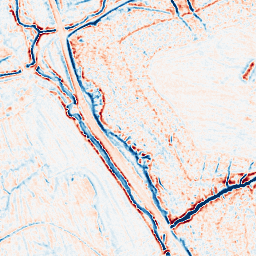
Category: edge_preserving
Decomposition family: bilateral
Decomposition parameters: d: 9
sigma_color: 100
sigma_space: 150
Upsampling method: cubic_mitchell
Upsampling parameters: scale: 4
Upsampling scale: 4